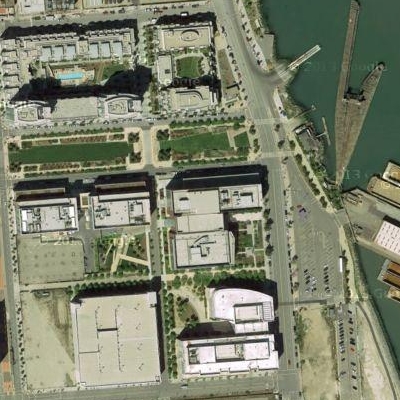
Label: Industry